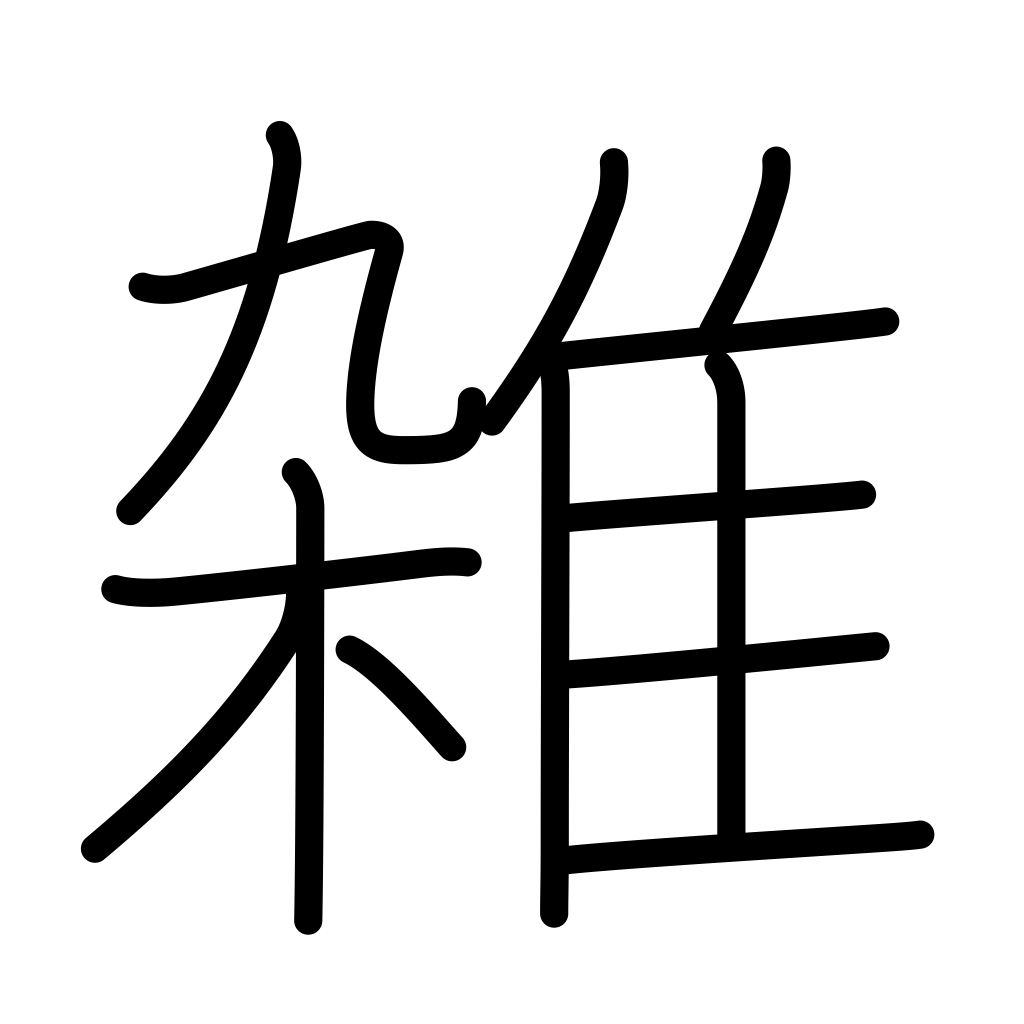
Meaning: miscellaneous